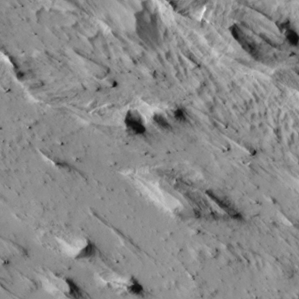
Label: non_frost